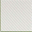
Piece: xx